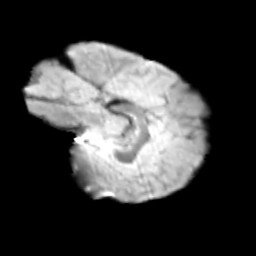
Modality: T2w
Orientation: sagittal
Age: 10
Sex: male
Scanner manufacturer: siemens
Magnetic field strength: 3 T
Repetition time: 3.8 s
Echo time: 0.07 s